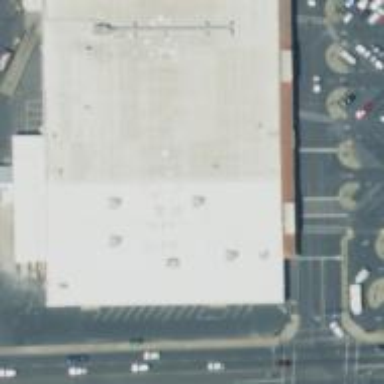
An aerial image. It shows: Commercial building.